Question: I'm a student and me and my team have to make a simulation of student's behaviour in a campus (like making "groups of friends") walking etc. For finding path that student has to go, I used A* algorithm (as I found out that its one of fastest path-finding algorithms). Unfortunately our simulation doesn't run fluently (it takes like 1-2 sec between successive iterations). I wanted to optimize the algorithm but I don't have any idea what I can do more. Can you guys help me out and share with me information if its possible to optimize my A* algorithm? Here goes code:
'''
public LinkedList<Field> getPath(Field start, Field exit) {
LinkedList<Field> foundPath = new LinkedList<Field>();
LinkedList<Field> opensList= new LinkedList<Field>();
LinkedList<Field> closedList= new LinkedList<Field>();
Hashtable<Field, Integer> gscore = new Hashtable<Field, Integer>();
Hashtable<Field, Field> cameFrom = new Hashtable<Field, Field>();
Field x = new Field();
gscore.put(start, 0);
opensList.add(start);
while(!opensList.isEmpty()){
int min = -1;
//searching for minimal F score
for(Field f : opensList){
if(min==-1){
min = gscore.get(f)+getH(f,exit);
x = f;
}else{
int currf = gscore.get(f)+getH(f,exit);
if(min > currf){
min = currf;
x = f;
}
}
}
if(x == exit){
//path reconstruction
Field curr = exit;
while(curr != start){
foundPath.addFirst(curr);
curr = cameFrom.get(curr);
}
return foundPath;
}
opensList.remove(x);
closedList.add(x);
for(Field y : x.getNeighbourhood()){
if(!(y.getType()==FieldTypes.PAVEMENT ||y.getType() == FieldTypes.GRASS) || closedList.contains(y) || !(y.getStudent()==null))
{
continue;
}
int tentGScore = gscore.get(x) + getDist(x,y);
boolean distIsBetter = false;
if(!opensList.contains(y)){
opensList.add(y);
distIsBetter = true;
}else if(tentGScore < gscore.get(y)){
distIsBetter = true;
}
if(distIsBetter){
cameFrom.put(y, x);
gscore.put(y, tentGScore);
}
}
}
return foundPath;
}
private int getH(Field start, Field end){
int x;
int y;
x = start.getX()-end.getX();
y = start.getY() - end.getY();
if(x<0){
x = x* (-1);
}
if(y<0){
y = y * (-1);
}
return x+y;
}
private int getDist(Field start, Field end){
int ret = 0;
if(end.getType() == FieldTypes.PAVEMENT){
ret = 8;
}else if(start.getX() == end.getX() || start.getY() == end.getY()){
ret = 10;
}else{
ret = 14;
}
return ret;
}
'''
//EDIT
This is what i got from jProfiler:

So getH is a bottlneck yes? Maybe remembering H score of field would be a good idea?
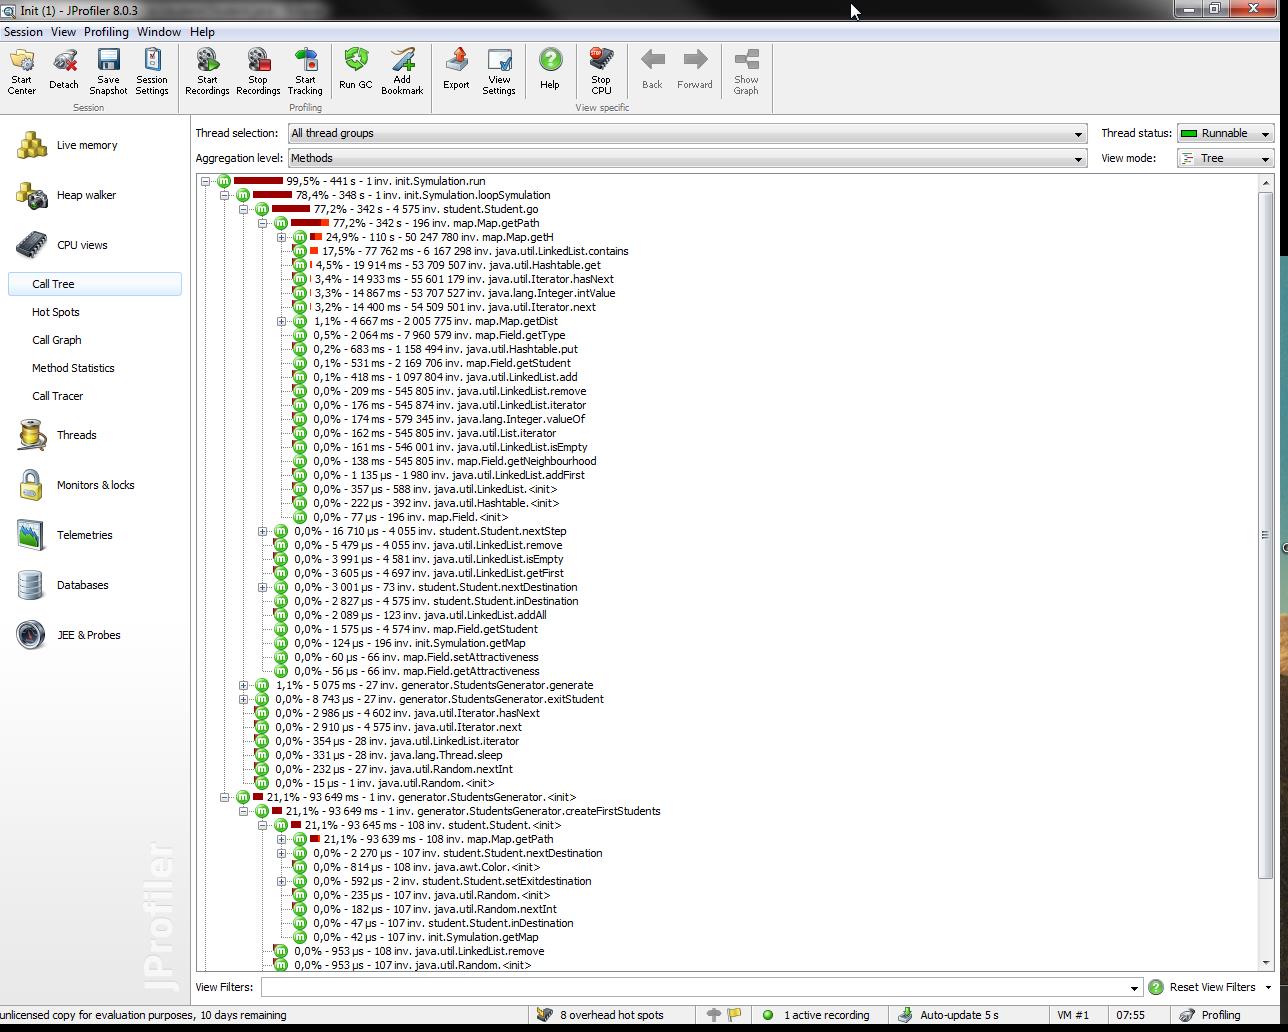
Answer: A linked list is not a good data structure for the open set. You have to find the node with the smallest F from it, you can either search through the list in O(n) or insert in sorted position in O(n), either way it's O(n). With a heap it's only O(log n). Updating the G score would remain O(n) (since you have to find the node first), unless you also added a HashTable from nodes to indexes in the heap.
A linked list is also not a good data structure for the closed set, where you need fast "Contains", which is O(n) in a linked list. You should use a HashSet for that.